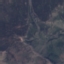
Label: HerbaceousVegetation